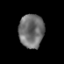
Tissue: prostate
Cell type: T cells
Senescence score: 0.7818
Nuclear area (px): 822
Mean DAPI intensity: 111.843